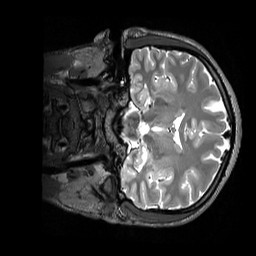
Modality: T2w
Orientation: coronal
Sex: male
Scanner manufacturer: siemens
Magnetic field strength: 3 T
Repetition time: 3.2 s
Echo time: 0.409 s